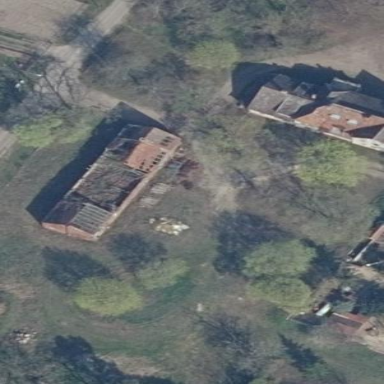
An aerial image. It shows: Ruins of building.